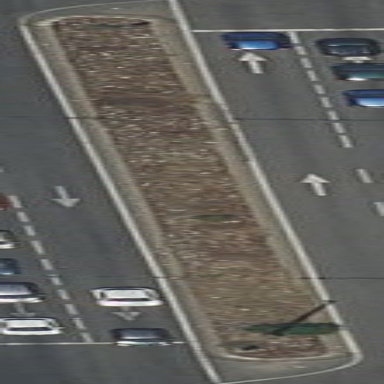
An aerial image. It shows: Kerb serving as barrier.